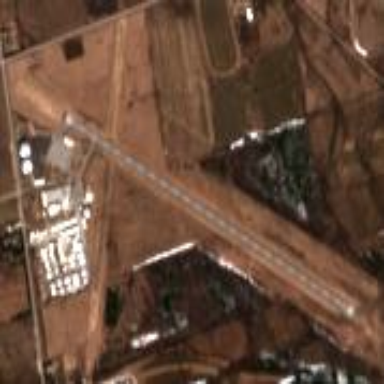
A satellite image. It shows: Aerodrome serving as airport.